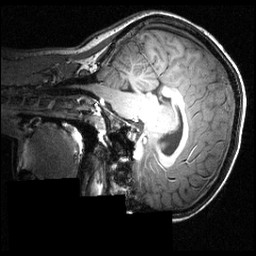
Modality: T1w
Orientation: sagittal
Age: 16
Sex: female
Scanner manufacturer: siemens
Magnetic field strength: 3.951 T
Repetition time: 1.5 s
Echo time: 0.00335 s